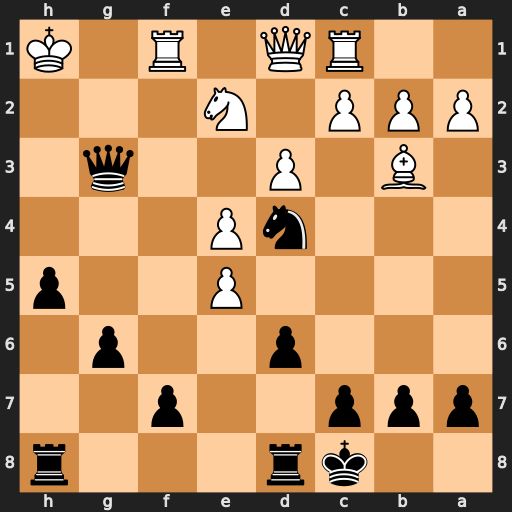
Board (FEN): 2kr3r/ppp2p2/3p2p1/4P2p/3nP3/1B1P2q1/PPP1N3/2RQ1R1K
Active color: b
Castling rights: -
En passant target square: -
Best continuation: Qh3+ Kg1 Qe3+ Rf2 Nxe2+